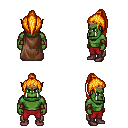
a pixel art fantasy rpg character, male body template, orc, green skin, brown cape, red pants, light blonde long topknot hairstyle, bronze tiara, leather bracers, maroon shoes, four views (front, back, left, right), 2x2 character sprite sheet, small pixel art, hard edges, no anti-aliasing